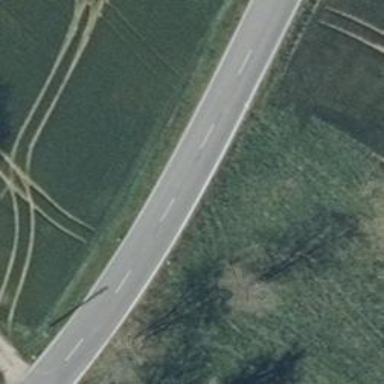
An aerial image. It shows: Secondary road with asphalt surface.